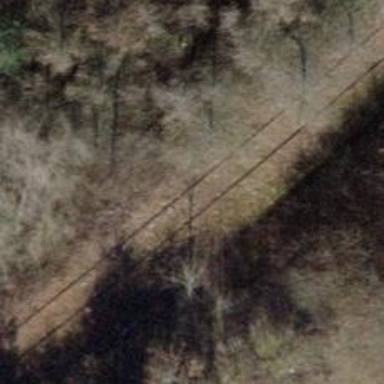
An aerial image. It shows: Disused railway spur with single track.